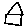
Label: house